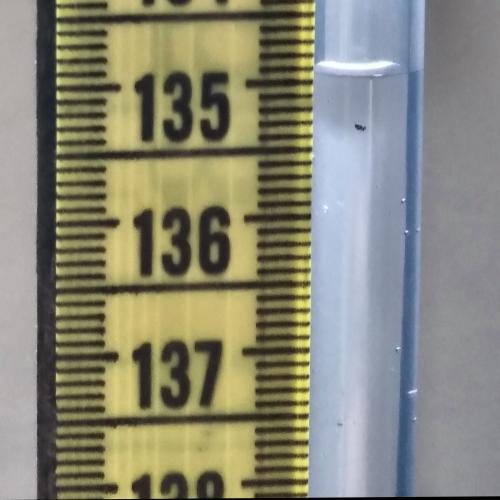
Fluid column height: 134.9 cm